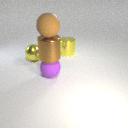
large brown rubber sphere above large purple rubber sphere